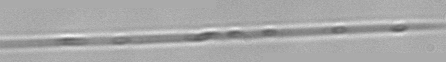
Label: Rhizosolenia